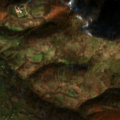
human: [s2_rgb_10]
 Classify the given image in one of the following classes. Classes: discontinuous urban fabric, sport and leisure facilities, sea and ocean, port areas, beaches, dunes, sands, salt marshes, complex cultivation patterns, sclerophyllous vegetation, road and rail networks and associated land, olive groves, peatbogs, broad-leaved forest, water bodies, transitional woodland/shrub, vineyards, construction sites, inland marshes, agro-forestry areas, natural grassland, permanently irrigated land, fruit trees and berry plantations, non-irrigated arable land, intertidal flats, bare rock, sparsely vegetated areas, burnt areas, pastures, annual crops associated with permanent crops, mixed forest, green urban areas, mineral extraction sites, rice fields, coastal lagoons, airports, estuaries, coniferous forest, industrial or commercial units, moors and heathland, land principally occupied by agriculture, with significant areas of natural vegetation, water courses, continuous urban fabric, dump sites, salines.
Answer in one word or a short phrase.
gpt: complex cultivation patterns, land principally occupied by agriculture, with significant areas of natural vegetation, broad-leaved forest, transitional woodland/shrub